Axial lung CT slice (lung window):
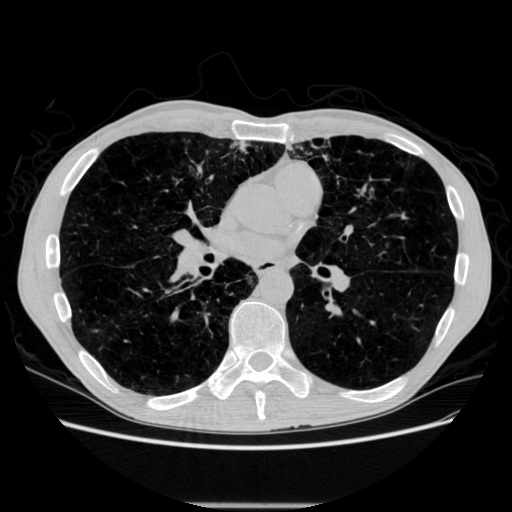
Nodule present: no